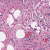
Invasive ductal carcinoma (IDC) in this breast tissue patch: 1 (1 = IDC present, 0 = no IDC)